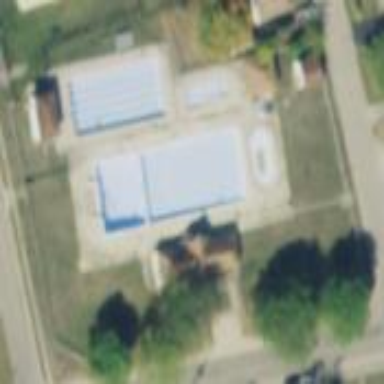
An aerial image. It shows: Sports center specializing in swimming activities located on leisure land.